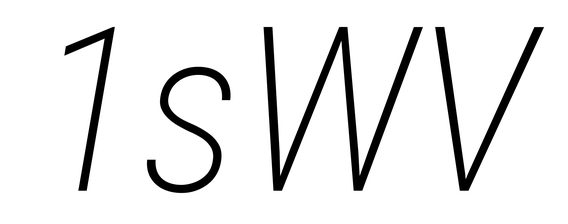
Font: Roboto-Italic_Condensed_ExtraLight_Italic